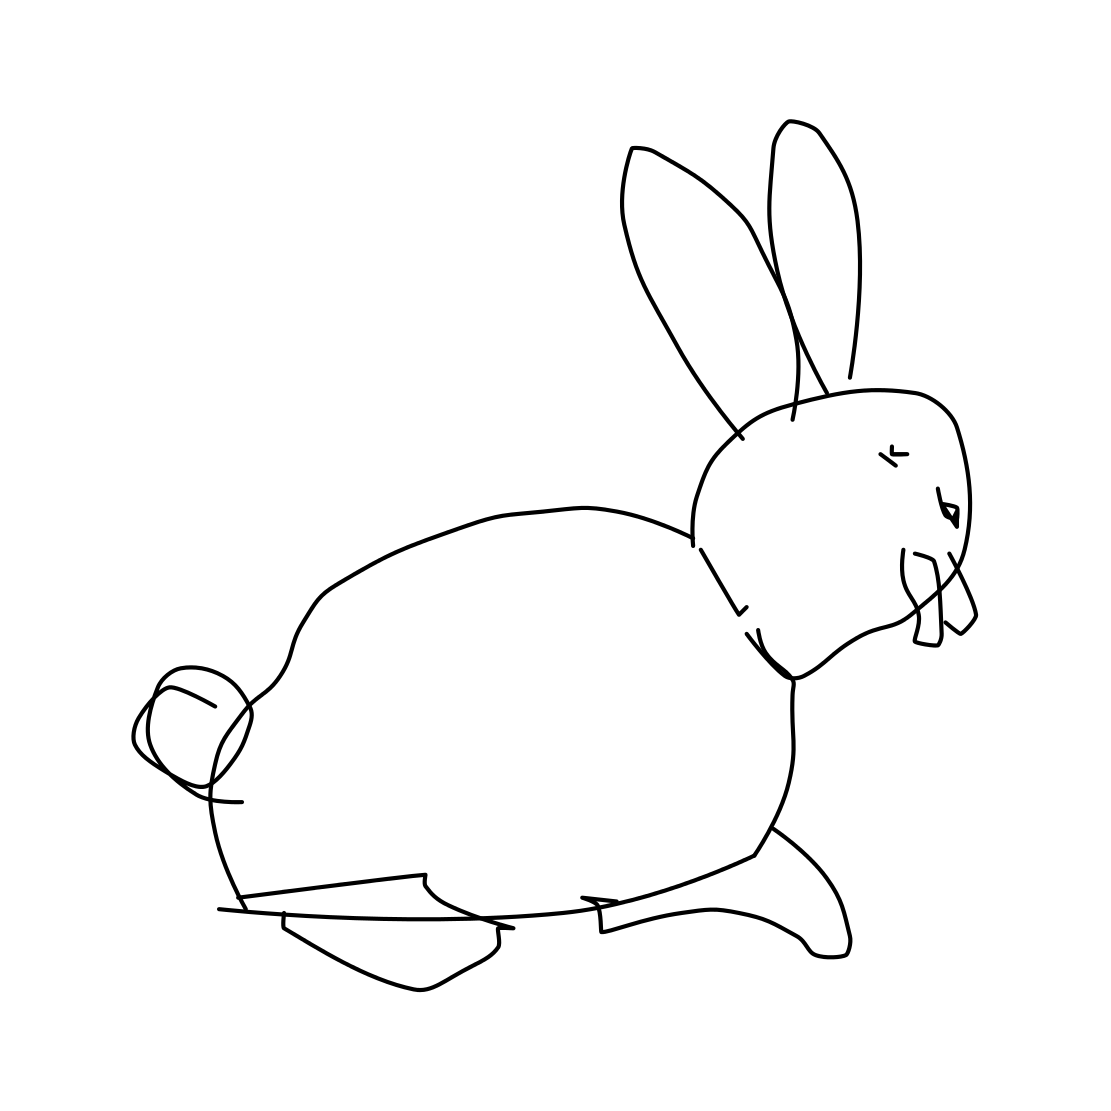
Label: rabbit